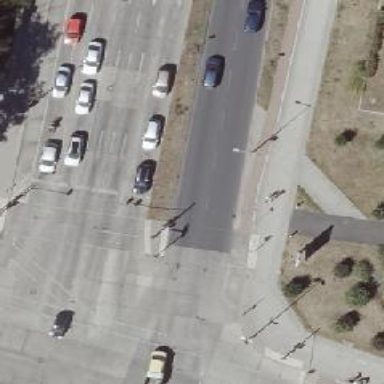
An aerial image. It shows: Crossing with traffic signals.